Question: This is a snake game. How many steps do you need to take from the current state to eat the food?
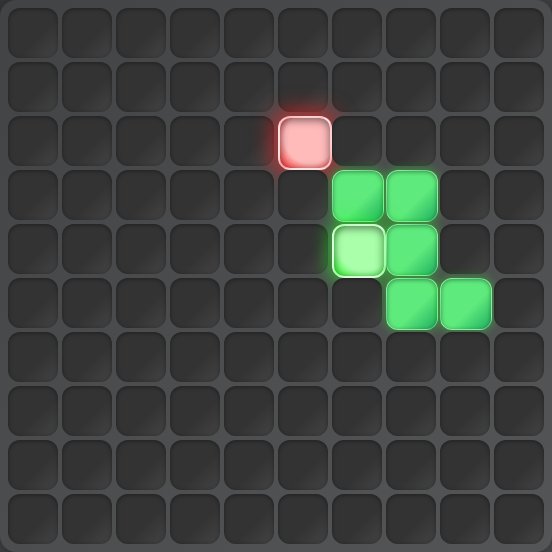
Answer: 3